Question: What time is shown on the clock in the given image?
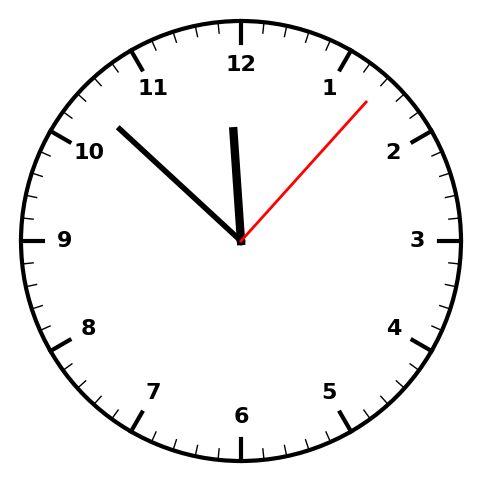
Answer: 11:52:07